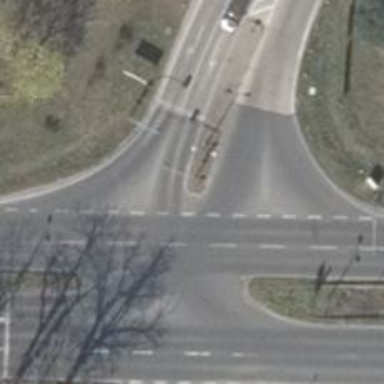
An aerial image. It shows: Road with "give way" sign.